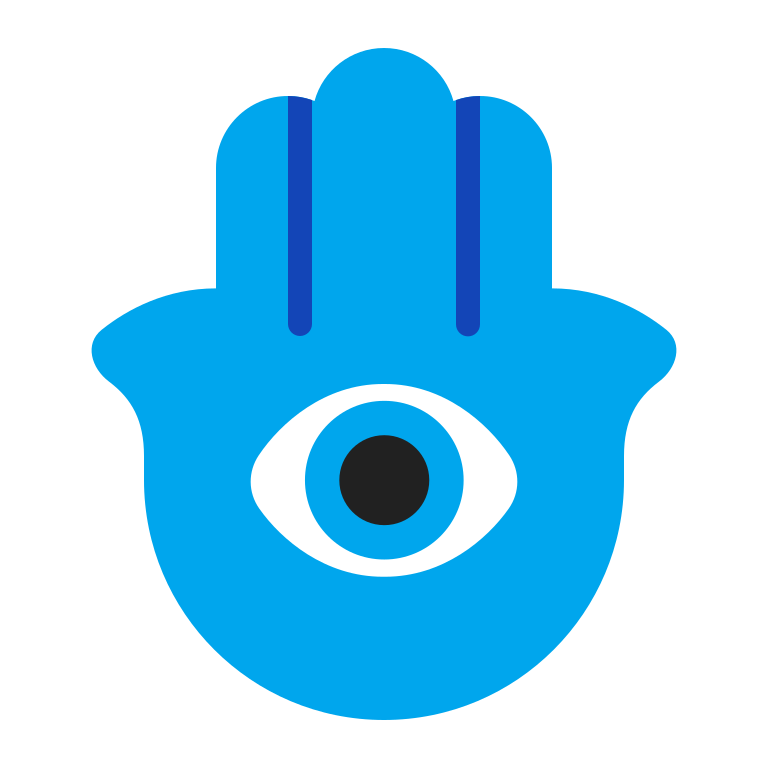
hamsa flat